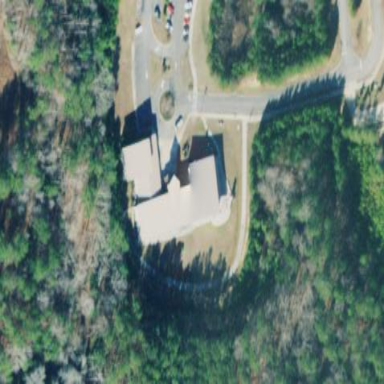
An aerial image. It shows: Civic building serving as community center.